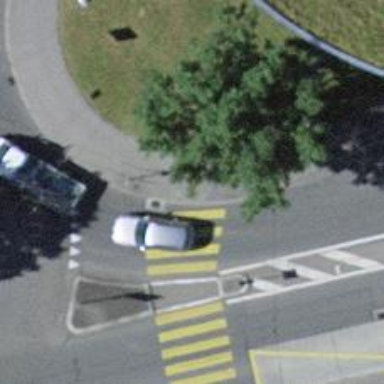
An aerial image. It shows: Kerb serving as barrier.